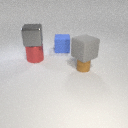
large blue rubber cube to the right of large red metal cylinder